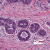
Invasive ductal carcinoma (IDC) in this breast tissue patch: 0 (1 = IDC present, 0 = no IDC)